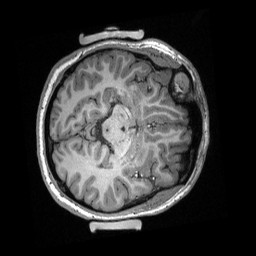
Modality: T1w
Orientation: axial
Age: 18
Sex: female
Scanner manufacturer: siemens
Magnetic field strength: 3 T
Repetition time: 2.3 s
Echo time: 0.00308 s